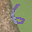
Label: 6